Question: I found a great tutorial for <URL>.
I was able to use it, and I really love it.
However, I have an issue:
if I use a multibox with a master detail table, then if I filter it from detail then master will automatically selected. The below example shows a normal multibox at the top, and dynamic/pivot multibox at the bottom:

How I can achieve this with my dynamic multibox?
For the label, I use:
'''
=if(IsNull(GetFieldSelections(master)) = -1, 'Master',GetFieldSelections(master))
'''
with this, I can set 'Master' as the label.
I can see data has seen filtered but I didn't find a function to get data that has been filtered to set it in the label, maybe someone here can give me an advice to solve this.
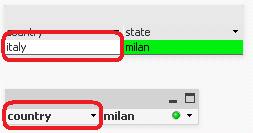
Answer: The 'GetFieldSelections()' will only give you the list of selected items. By selecting items in the detail, you're only selecting from the master implicitly.
Try using 'Concat()' instead. This will give you the list of possible values for a field that isn't being directly selected upon.
Your next big headache will be how to determine when to show 'Master' or not. One possible method is to compare the full list of possible values in Master to the possible list. In the example below, I do this by comparing the possible count of master 'count(master)' with the full list of possible values in master 'count({1}master)'.
Combining these, one solution could be:
'''
=if(count(master)=count({1}master),'Master',Concat(master,', '))
'''